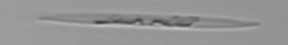
Label: pennate_Pseudo-nitzschia